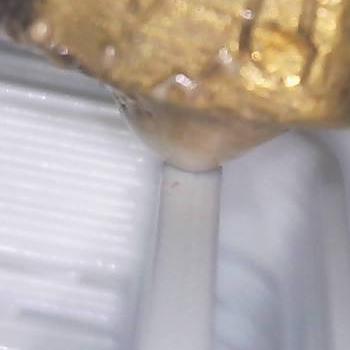
Flow rate: 126%